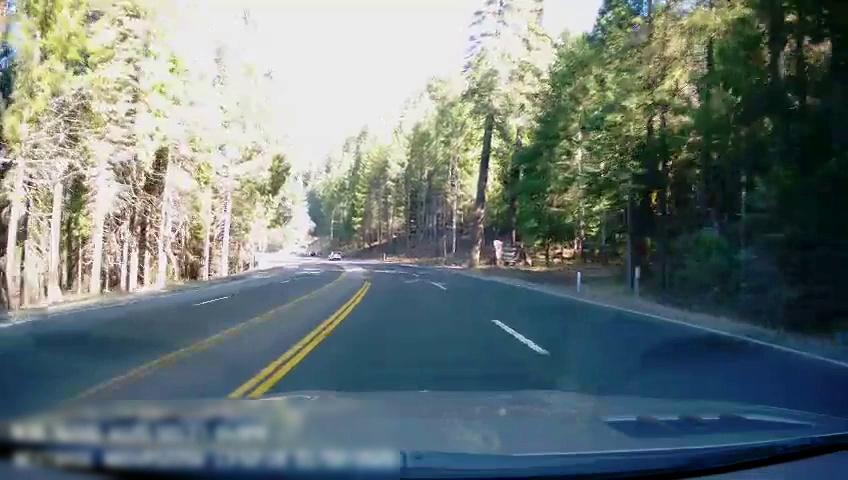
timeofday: Day
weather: Sunny
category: Drivable Space
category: Vehicles | SUV
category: Lanes | Current Lane
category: Lanes | Alternate Lane
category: Lanes | Current Lane
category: Lanes | Alternate Lane
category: Lanes | Opposite Lane
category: Lanes | Opposite Lane
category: Lanes | Opposite Lane